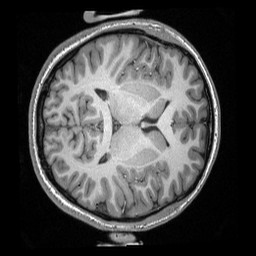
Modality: T1w
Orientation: axial
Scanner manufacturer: siemens
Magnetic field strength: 3 T
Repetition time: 2.3 s
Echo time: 0.00308 s